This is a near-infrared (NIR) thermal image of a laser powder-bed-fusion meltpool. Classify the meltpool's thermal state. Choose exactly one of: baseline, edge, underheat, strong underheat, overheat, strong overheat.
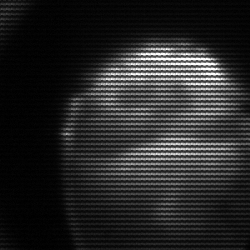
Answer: edge